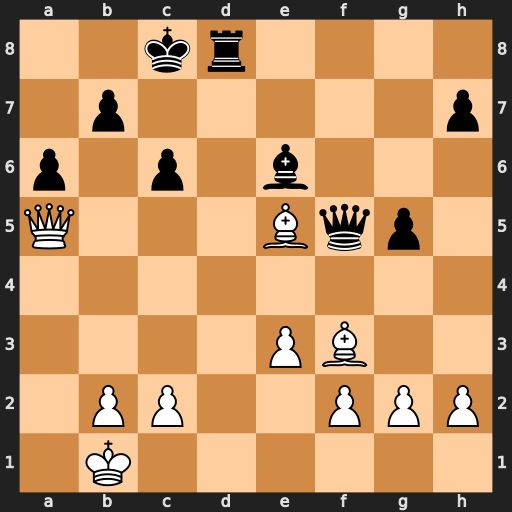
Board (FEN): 2kr4/1p5p/p1p1b3/Q3Bqp1/8/4PB2/1PP2PPP/1K6
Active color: w
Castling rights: -
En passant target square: -
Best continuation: Qc7#